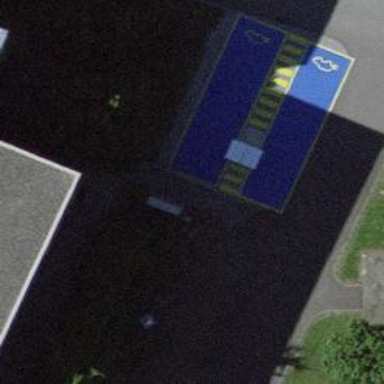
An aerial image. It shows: Charging station.